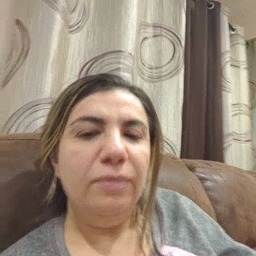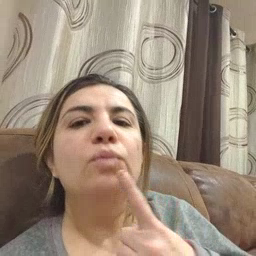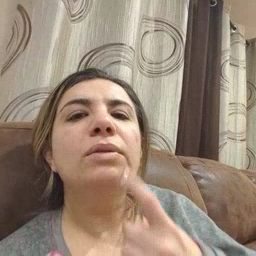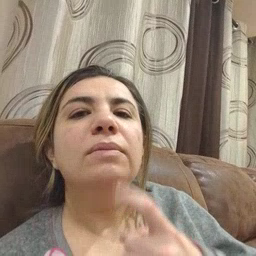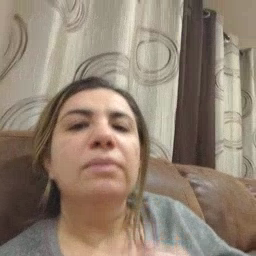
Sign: red